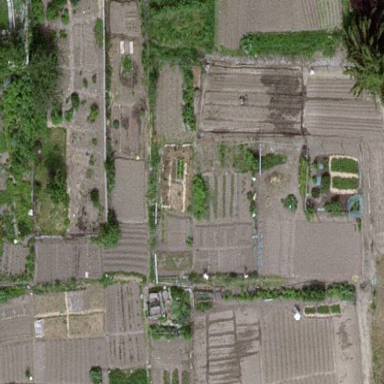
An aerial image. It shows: Allotments area.